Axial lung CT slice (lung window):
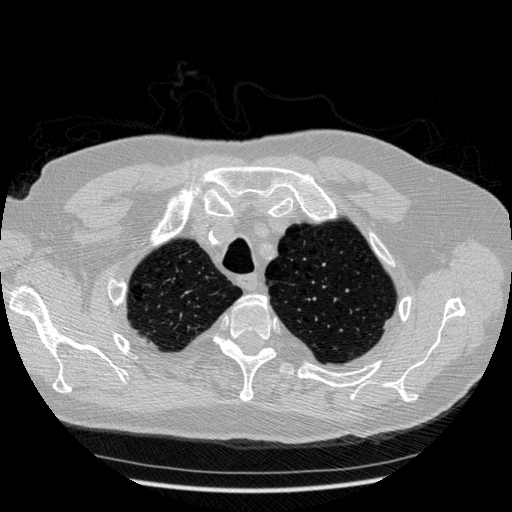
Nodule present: no